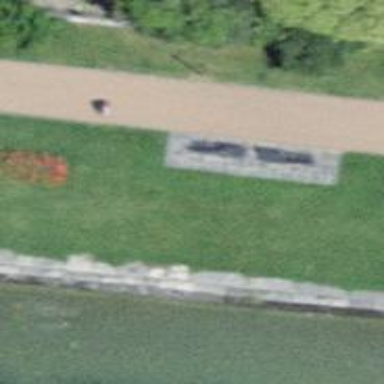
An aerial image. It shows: Bench.